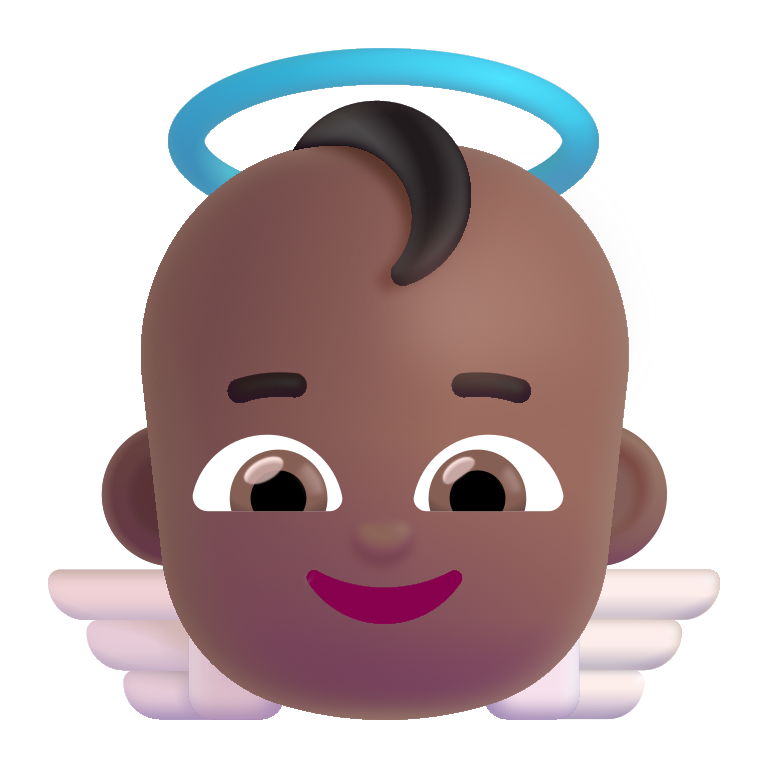
baby angel color  dark